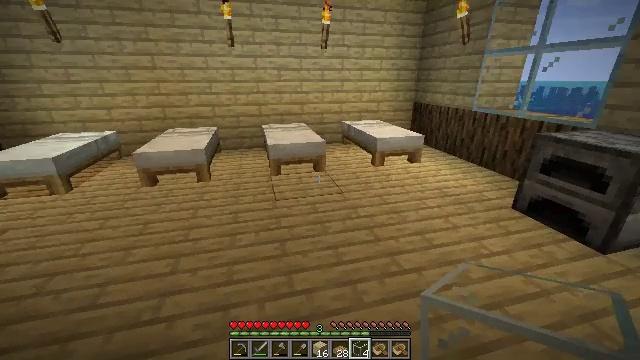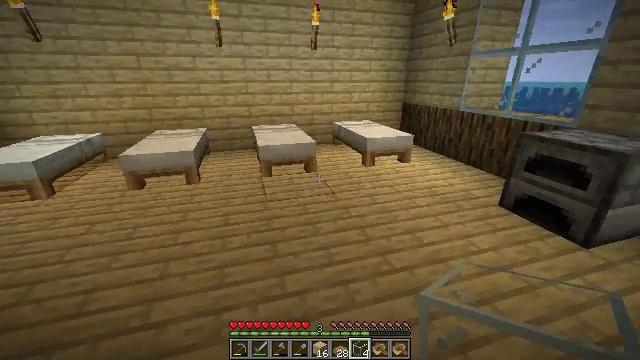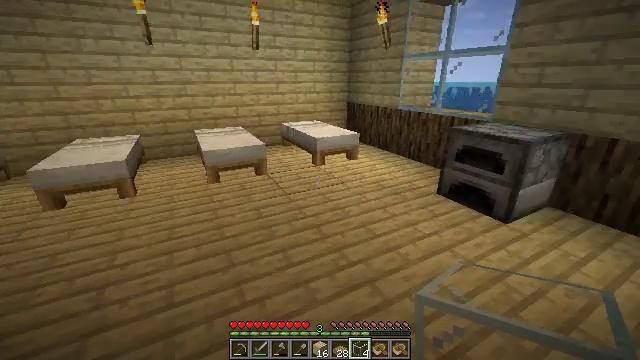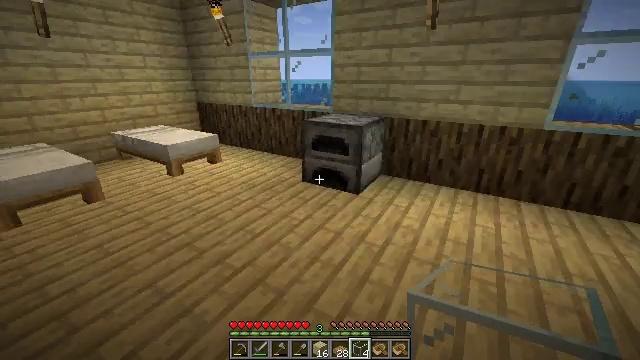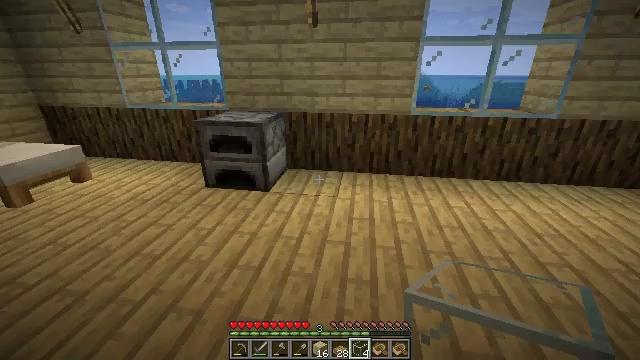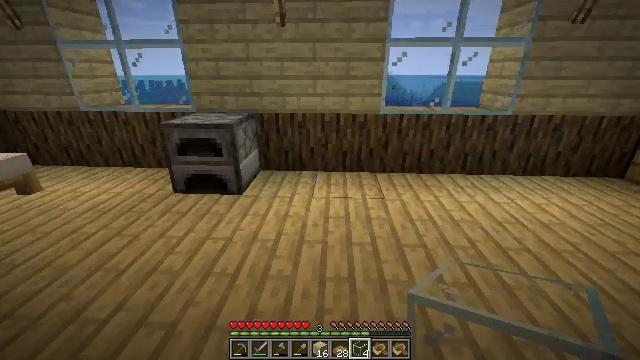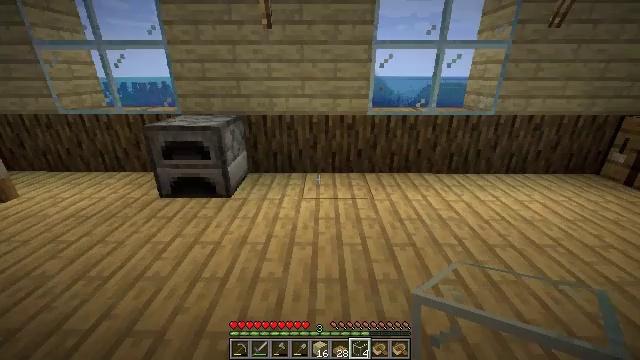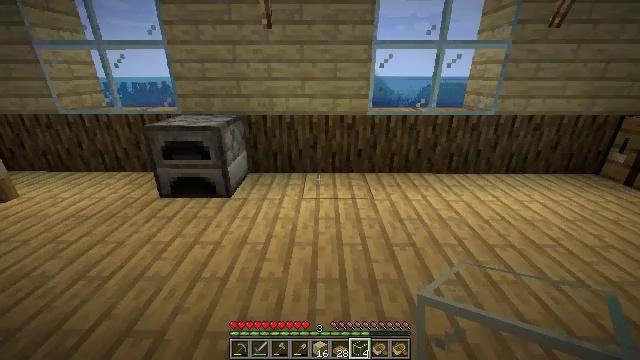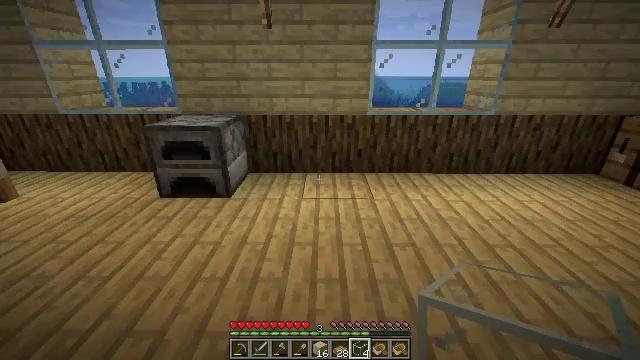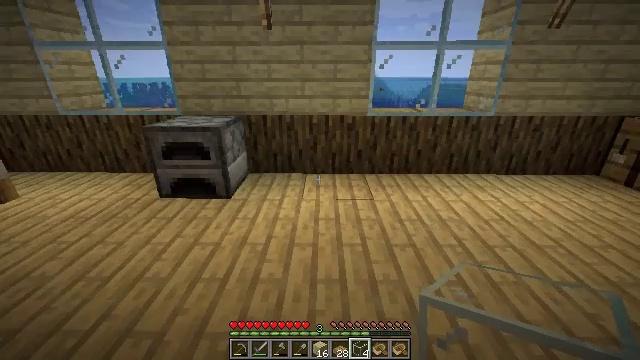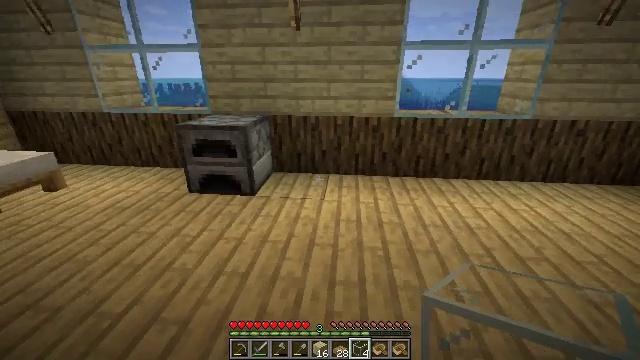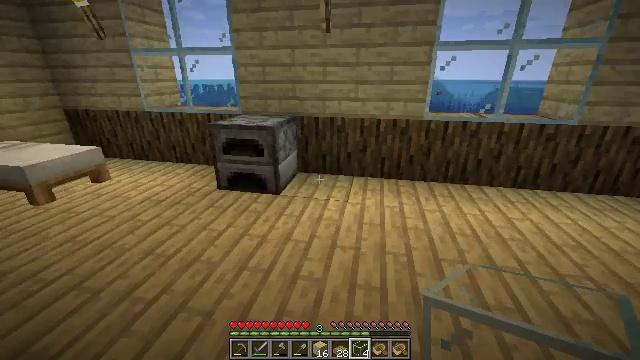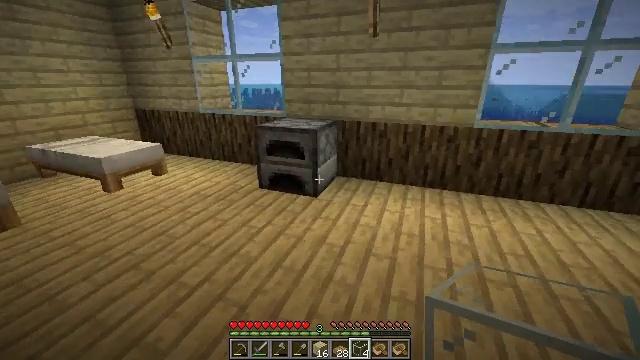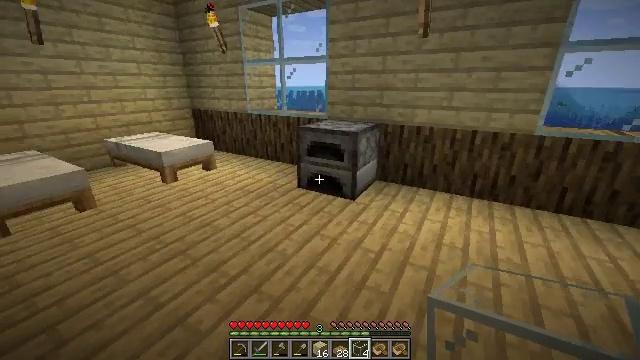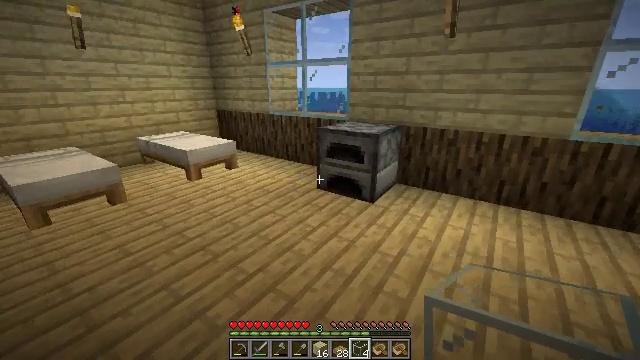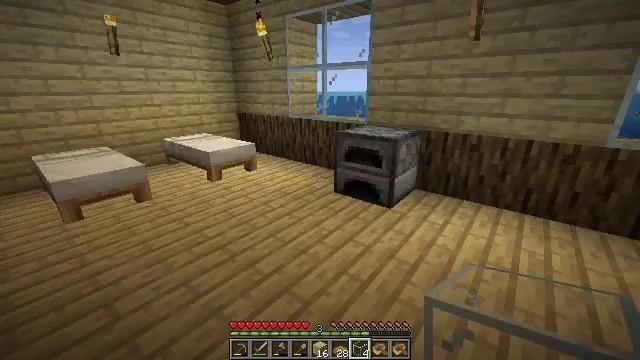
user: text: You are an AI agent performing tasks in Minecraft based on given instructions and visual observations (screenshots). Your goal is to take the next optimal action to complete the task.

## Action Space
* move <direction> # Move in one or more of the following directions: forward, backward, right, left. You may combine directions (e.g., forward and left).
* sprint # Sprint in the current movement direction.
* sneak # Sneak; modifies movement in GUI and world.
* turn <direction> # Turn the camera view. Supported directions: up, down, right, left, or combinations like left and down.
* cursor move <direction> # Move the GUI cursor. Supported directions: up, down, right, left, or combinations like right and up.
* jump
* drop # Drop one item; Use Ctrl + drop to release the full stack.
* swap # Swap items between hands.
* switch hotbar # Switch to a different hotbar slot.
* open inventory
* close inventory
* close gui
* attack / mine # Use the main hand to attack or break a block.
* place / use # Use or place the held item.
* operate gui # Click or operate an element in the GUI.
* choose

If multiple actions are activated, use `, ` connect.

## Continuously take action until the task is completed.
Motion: motion action
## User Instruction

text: Gather sugar cane for crafting.
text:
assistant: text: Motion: turn right
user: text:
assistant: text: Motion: turn right
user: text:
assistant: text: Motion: turn right
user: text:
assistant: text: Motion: turn right
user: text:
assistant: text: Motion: turn right
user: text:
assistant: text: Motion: turn right
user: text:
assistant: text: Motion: no_op
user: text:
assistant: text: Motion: no_op
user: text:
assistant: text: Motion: no_op
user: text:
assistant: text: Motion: turn left
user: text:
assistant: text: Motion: turn left
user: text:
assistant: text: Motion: turn left
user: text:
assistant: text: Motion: turn left
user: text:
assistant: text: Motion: turn left
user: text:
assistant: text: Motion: turn left
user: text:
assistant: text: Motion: no_op
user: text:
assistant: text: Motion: no_op
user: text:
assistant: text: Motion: turn right
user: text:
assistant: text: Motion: turn right
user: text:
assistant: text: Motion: turn right
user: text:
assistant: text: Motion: turn right
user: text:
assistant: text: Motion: turn right
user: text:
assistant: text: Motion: turn right
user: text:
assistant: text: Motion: turn right
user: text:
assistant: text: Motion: no_op
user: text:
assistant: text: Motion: turn right
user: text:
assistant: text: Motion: turn right
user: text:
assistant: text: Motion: no_op
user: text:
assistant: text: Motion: no_op
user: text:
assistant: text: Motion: no_op